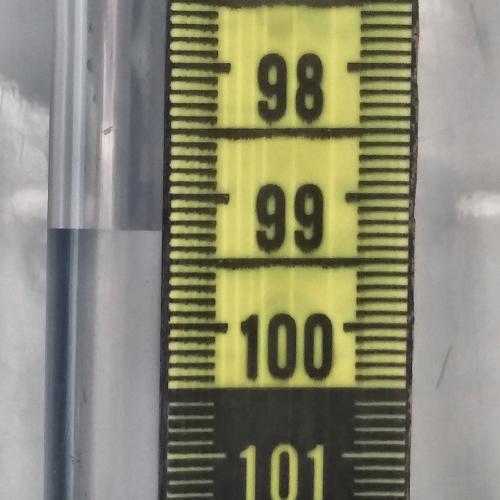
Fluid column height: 99.3 cm